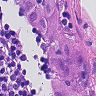
Metastatic tissue present: yes